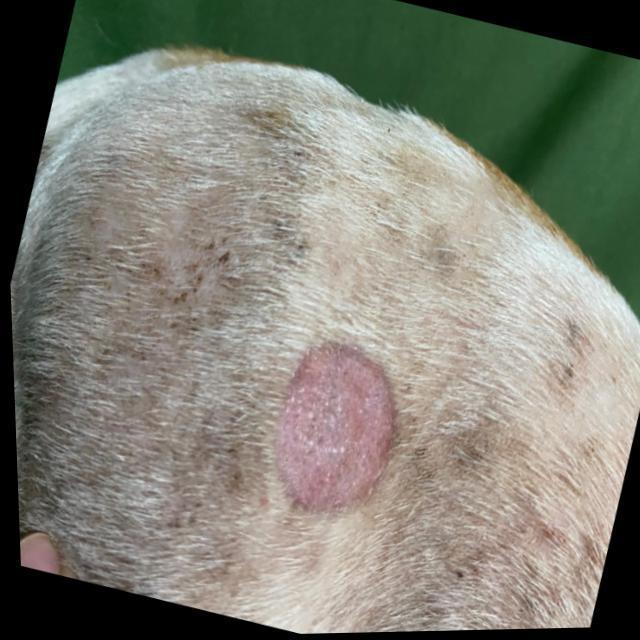
Canine ringworm (Dermatophytosis) — fungal infection caused by Microsporum or Trichophyton. Presents with circular alopecia, scaling, crusting, and broken hairs.